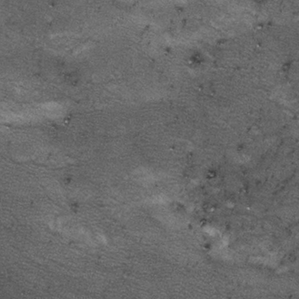
Label: frost